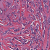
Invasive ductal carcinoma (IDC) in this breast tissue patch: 1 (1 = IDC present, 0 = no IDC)